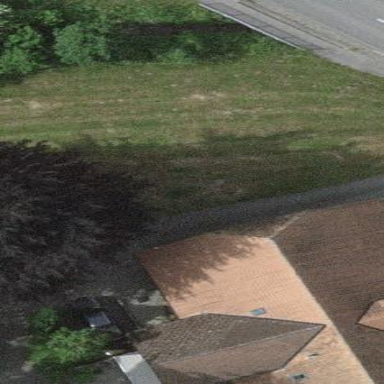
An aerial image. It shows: Farm building.